Field crop: maize
Growth stage: 2
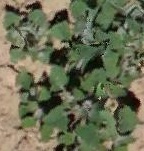
Species: chenopodium